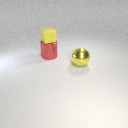
large red metal cylinder below small yellow rubber cube